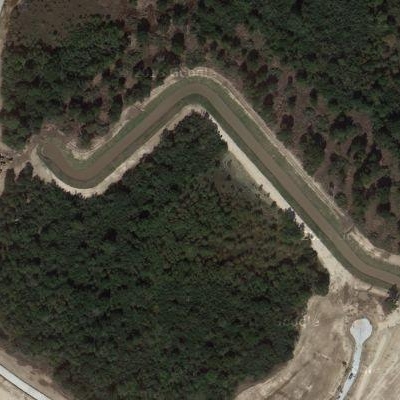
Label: eForest